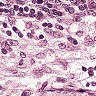
Metastatic tissue present: no